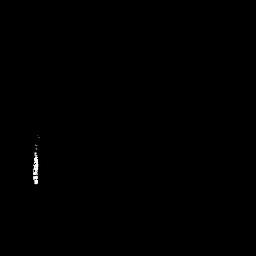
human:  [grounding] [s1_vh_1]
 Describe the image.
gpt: In the satellite image, there is  <ref>1 medium ship </ref> <box>[[11, 53, 16, 72, 0]]</box> located at left.